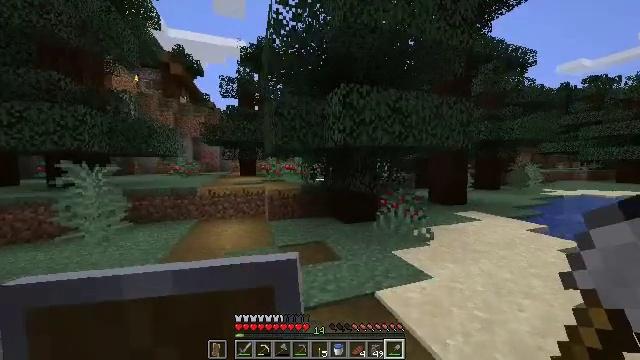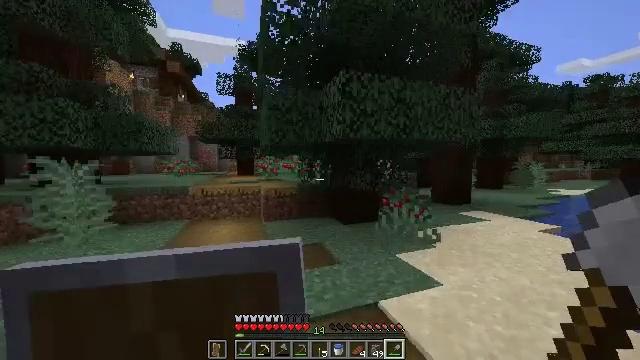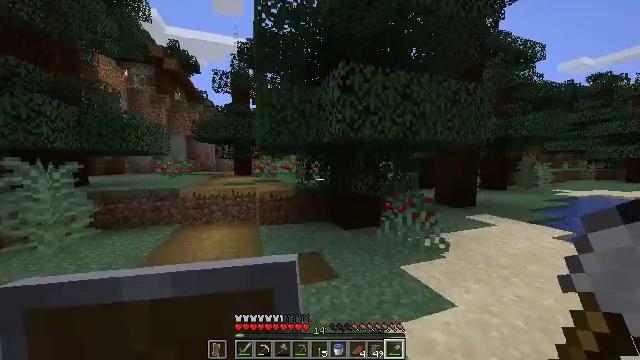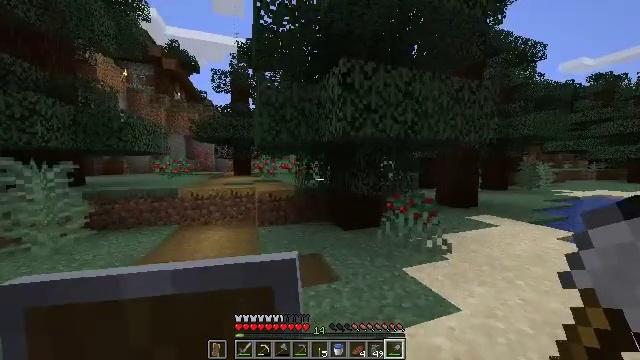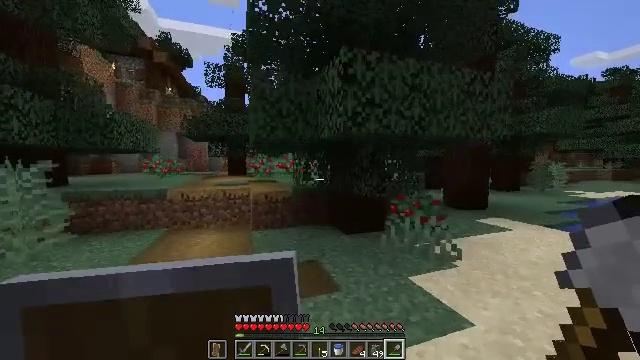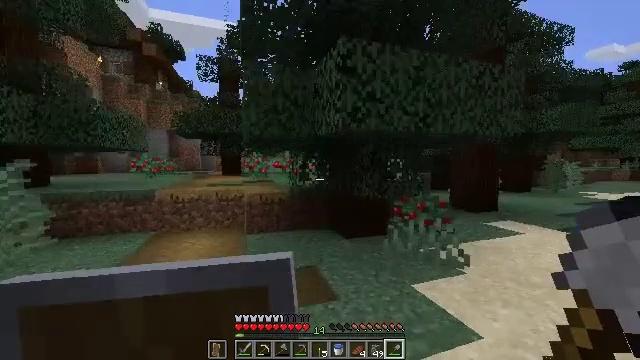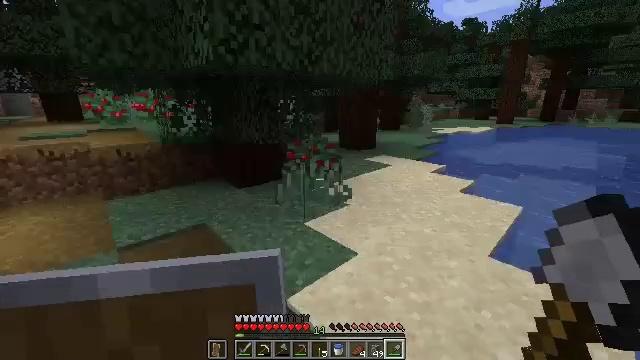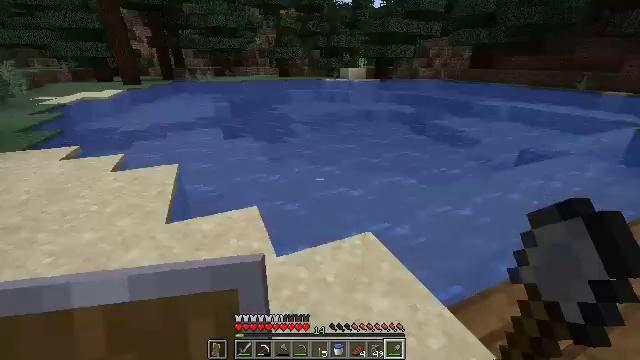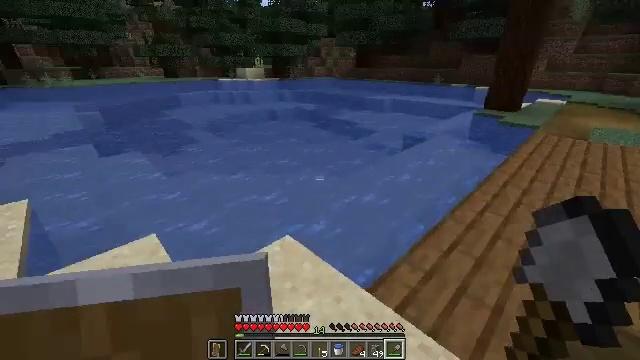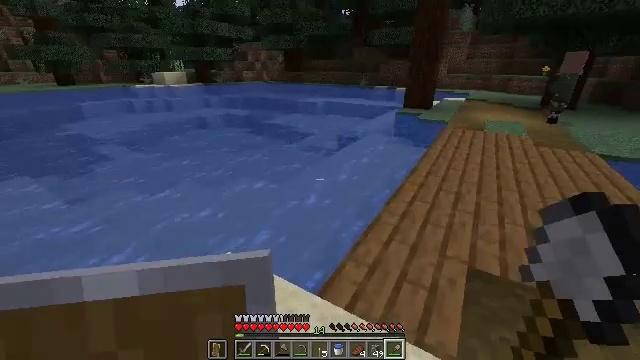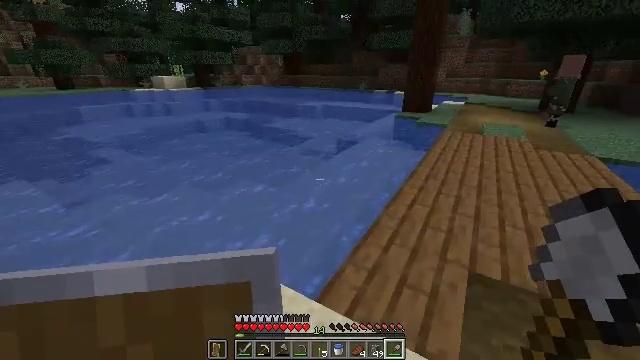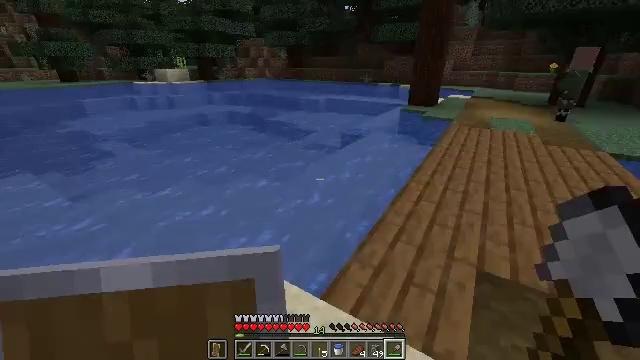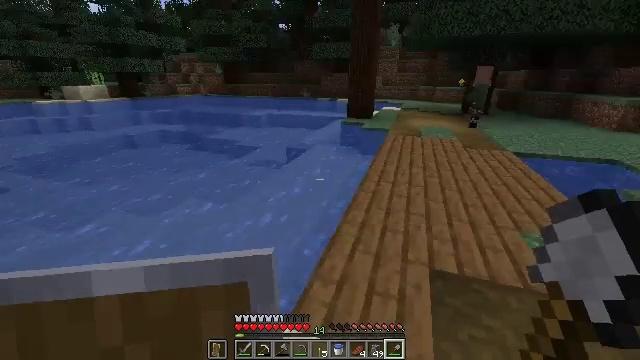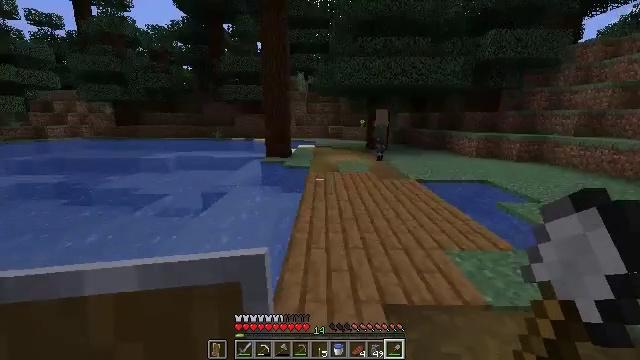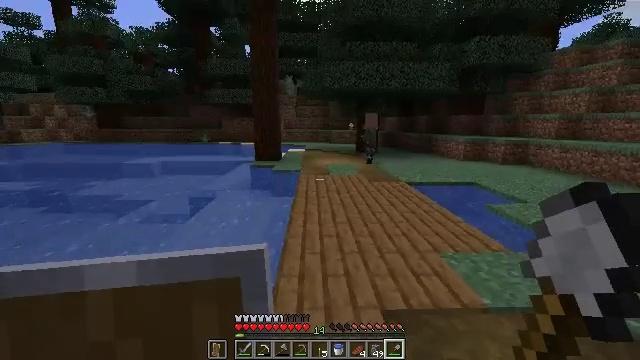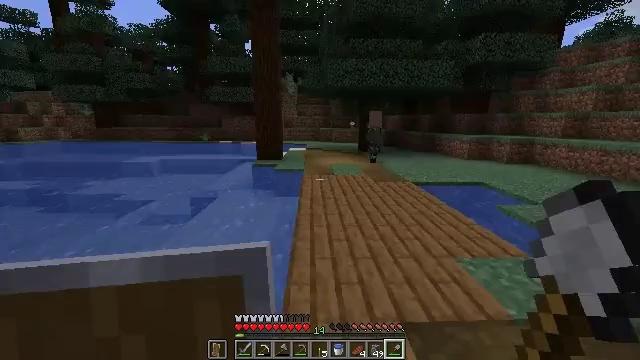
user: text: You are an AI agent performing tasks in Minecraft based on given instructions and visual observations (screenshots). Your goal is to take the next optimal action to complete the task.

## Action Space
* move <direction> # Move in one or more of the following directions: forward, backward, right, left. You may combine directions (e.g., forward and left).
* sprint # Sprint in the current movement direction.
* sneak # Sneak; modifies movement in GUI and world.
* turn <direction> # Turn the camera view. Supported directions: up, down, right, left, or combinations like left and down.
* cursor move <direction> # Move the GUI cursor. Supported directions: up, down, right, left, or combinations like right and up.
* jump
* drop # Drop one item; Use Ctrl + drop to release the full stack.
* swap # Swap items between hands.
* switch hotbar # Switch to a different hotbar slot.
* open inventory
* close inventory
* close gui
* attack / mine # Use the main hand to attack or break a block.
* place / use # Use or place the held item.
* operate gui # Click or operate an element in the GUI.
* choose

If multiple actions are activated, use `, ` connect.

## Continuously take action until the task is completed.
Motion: motion action
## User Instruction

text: Harvest sweet berries by mining the bush.
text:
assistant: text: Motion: move forward
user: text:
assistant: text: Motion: move forward
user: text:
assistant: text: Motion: no_op
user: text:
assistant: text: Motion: no_op
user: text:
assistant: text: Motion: move right
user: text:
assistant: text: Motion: move right, turn right and down
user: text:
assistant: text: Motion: move right, turn right and down
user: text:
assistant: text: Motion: turn right
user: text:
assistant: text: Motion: turn right
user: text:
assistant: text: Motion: no_op
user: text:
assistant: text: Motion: move forward and move left, turn down
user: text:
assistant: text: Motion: move forward and move left, turn right and up
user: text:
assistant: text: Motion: move forward and move left, turn right and up
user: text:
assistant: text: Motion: move forward and move left, turn right
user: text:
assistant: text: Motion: move forward
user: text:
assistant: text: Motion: move forward
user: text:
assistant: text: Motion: move forward
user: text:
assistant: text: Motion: move forward
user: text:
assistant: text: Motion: move forward
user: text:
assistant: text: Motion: move forward, turn right and up
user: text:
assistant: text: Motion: move forward, turn right and up
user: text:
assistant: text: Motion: move forward, turn right and up
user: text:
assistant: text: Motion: move forward
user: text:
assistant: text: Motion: move forward
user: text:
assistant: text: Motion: move forward
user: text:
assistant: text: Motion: move forward
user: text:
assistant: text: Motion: move forward, turn right and down
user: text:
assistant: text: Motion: move forward, turn right and down
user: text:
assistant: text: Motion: move forward, turn right and down
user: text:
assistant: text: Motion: move forward